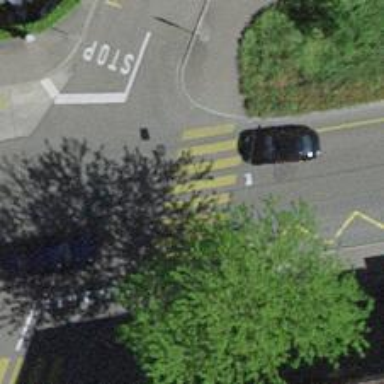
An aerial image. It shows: Uncontrolled zebra crossing on the road.